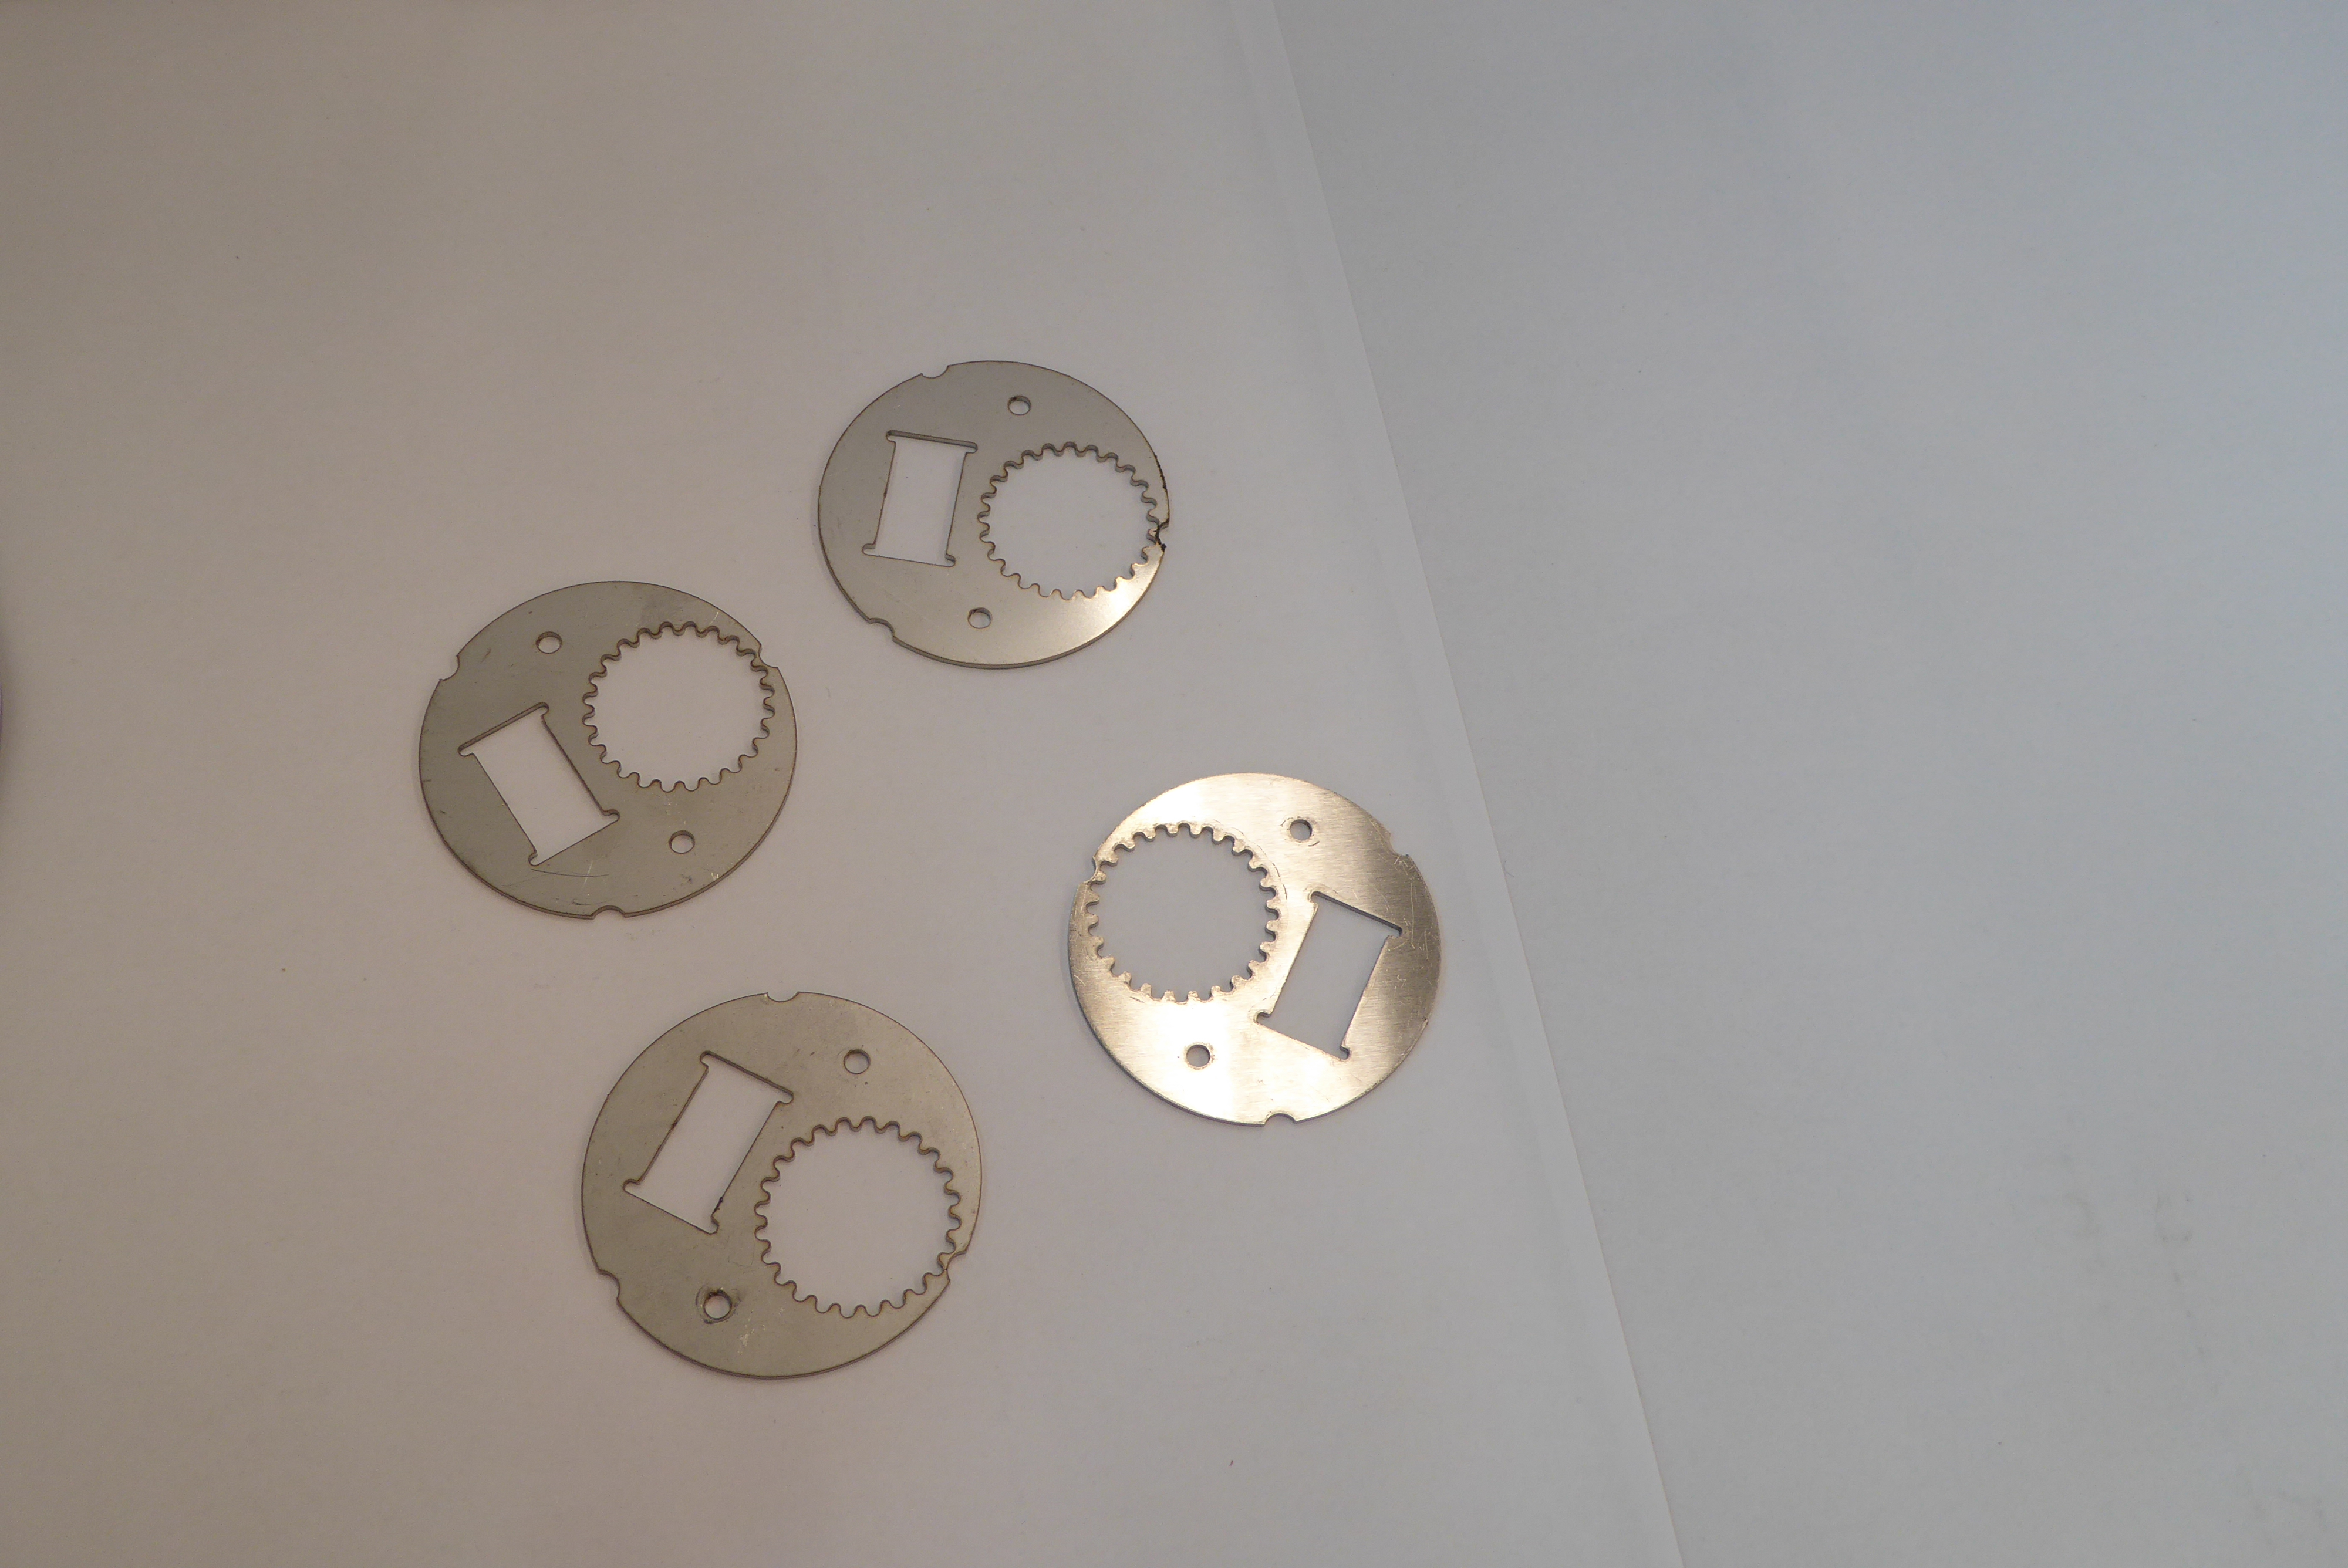
Label: Bottle Opener - Inlay